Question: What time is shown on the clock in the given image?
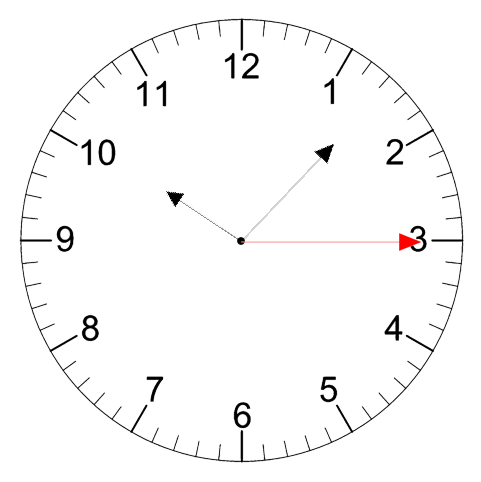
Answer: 10:07:15